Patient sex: F
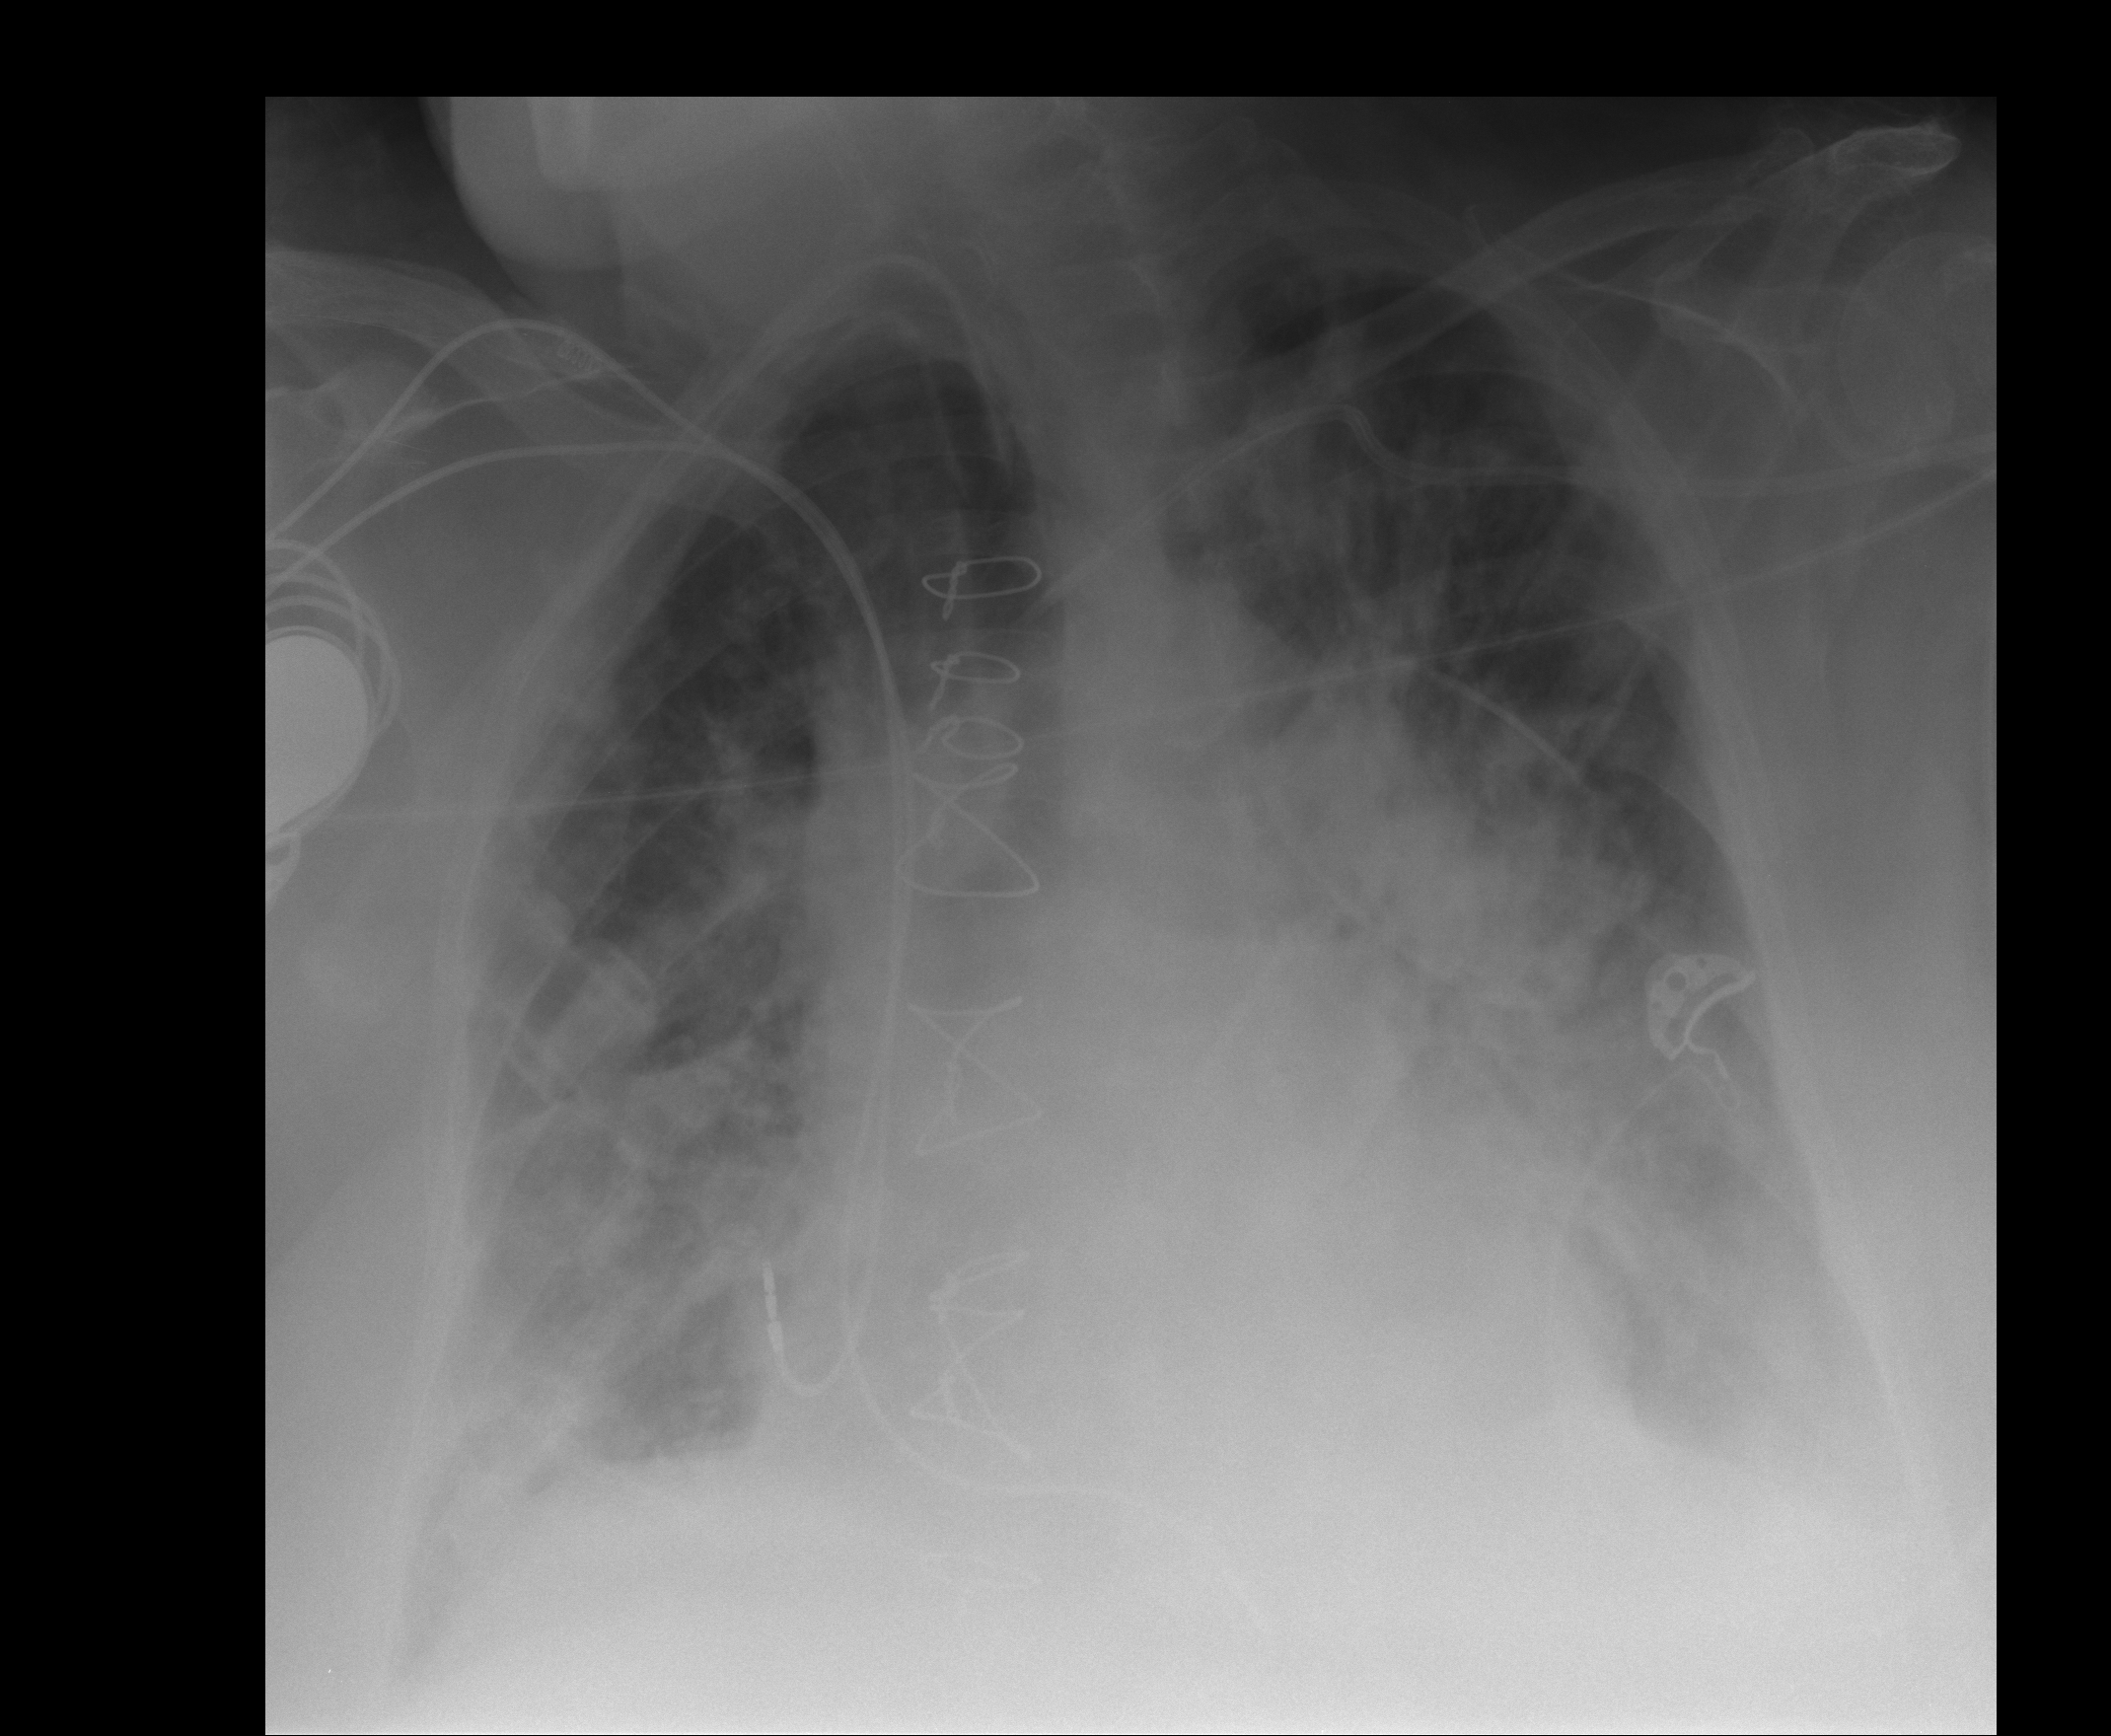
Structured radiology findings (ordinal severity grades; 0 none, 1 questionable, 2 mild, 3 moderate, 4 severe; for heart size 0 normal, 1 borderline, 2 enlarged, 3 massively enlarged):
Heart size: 2
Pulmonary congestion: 3
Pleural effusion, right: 2
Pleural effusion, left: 2
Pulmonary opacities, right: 4
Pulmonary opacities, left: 4
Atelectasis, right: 2
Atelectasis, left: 2